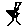
Label: tree